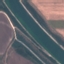
Land use / land cover class: River